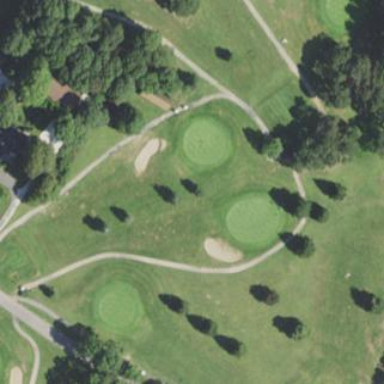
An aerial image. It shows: Golf fairway surrounded by grass.